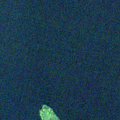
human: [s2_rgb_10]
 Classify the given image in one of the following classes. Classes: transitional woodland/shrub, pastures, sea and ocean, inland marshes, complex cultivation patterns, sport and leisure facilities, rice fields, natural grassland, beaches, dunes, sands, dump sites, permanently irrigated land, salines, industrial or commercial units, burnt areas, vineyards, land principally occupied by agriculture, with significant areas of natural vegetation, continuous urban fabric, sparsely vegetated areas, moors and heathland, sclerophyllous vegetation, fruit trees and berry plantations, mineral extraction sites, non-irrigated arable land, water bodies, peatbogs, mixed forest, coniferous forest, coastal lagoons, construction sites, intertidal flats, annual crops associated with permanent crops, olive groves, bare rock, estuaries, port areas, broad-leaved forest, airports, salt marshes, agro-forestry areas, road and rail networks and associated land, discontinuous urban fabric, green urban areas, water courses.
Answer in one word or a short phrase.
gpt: coniferous forest, water bodies